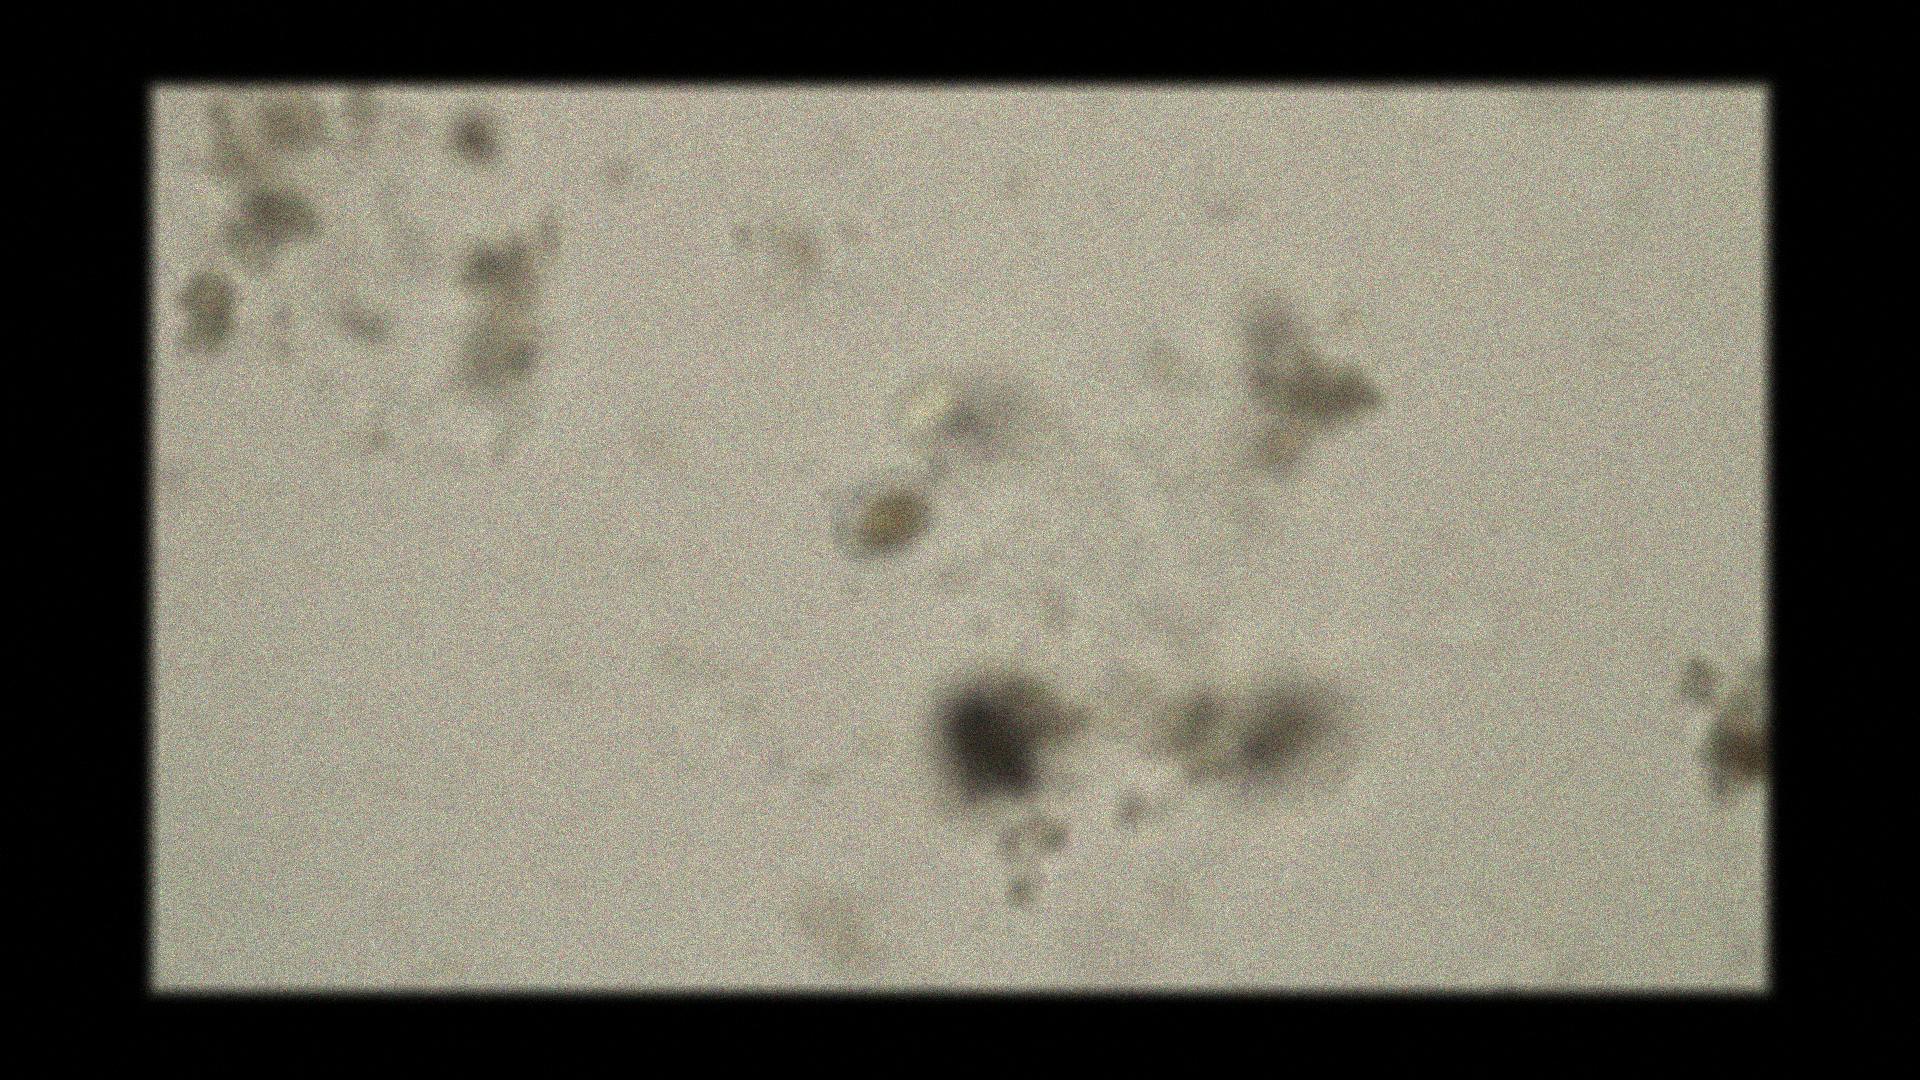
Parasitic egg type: Hymenolepis nana